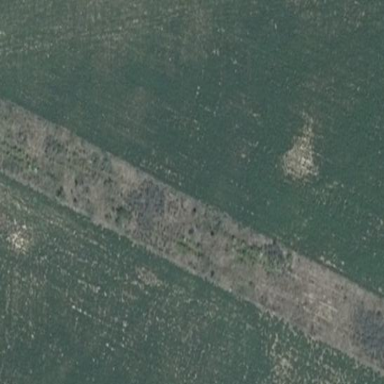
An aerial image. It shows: Fence surrounding patch of scrubland.